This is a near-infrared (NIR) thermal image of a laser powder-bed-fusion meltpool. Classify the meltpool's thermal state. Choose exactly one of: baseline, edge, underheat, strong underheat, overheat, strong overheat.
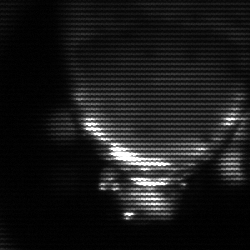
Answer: edge